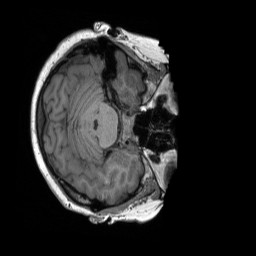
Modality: T1w
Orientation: axial
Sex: female
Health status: ill
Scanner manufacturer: siemens
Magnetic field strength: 3 T
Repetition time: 1.66 s
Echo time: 0.00254 s